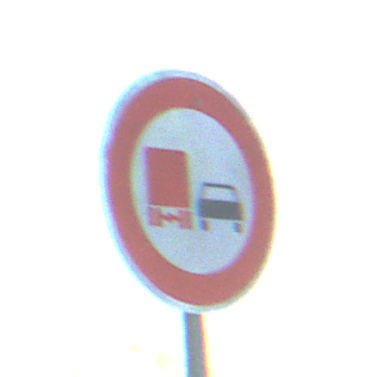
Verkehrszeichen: UeberholverbotKraftfahrzeuge
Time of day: SunriseSunset
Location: Outdoor (Nature)
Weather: Clear
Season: Winter
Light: Natural